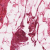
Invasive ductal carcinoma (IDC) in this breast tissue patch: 0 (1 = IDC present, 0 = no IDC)